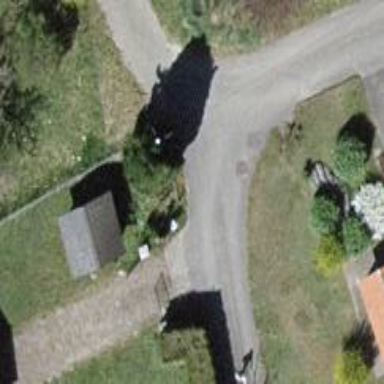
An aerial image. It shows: Alleyway designated as service road.